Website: apple
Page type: customer-info-address
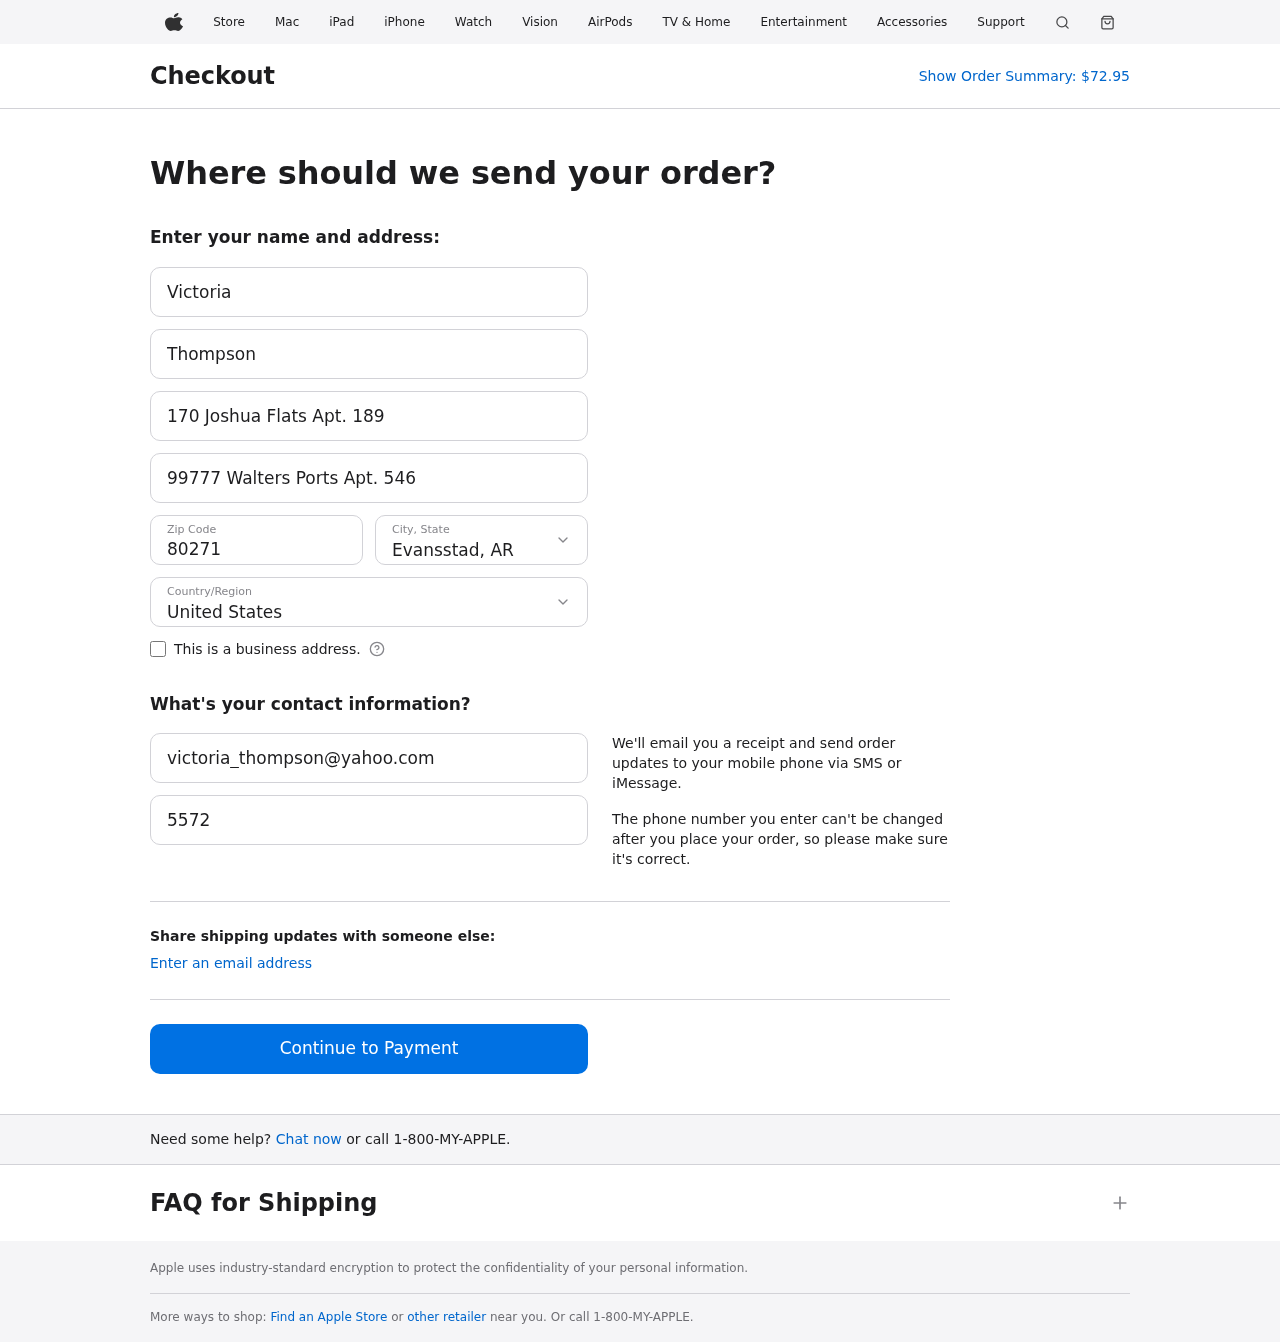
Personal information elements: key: PII_CITY_STATE
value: Evansstad, AR
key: PII_COUNTRY
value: United States
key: PII_EMAIL
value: victoria_thompson@yahoo.com
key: PII_FIRSTNAME
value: Victoria
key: PII_LASTNAME
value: Thompson
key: PII_PHONE
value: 5572074577
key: PII_POSTCODE
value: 80271
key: PII_STREET
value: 170 Joshua Flats Apt. 189
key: PII_STREET2
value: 99777 Walters Ports Apt. 546
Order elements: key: ORDER_TOTAL
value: $72.95